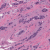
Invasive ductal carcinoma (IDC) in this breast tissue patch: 1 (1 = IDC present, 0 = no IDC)